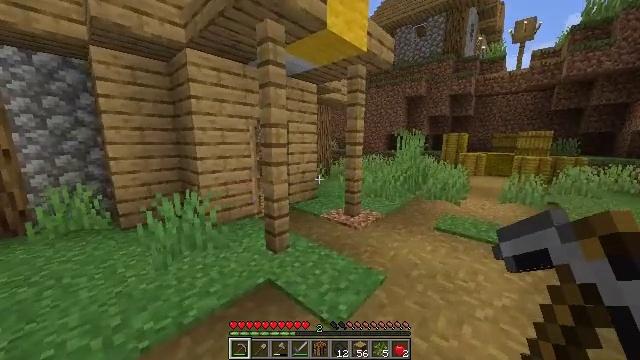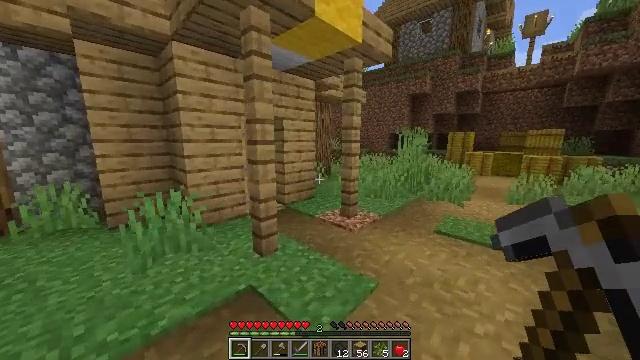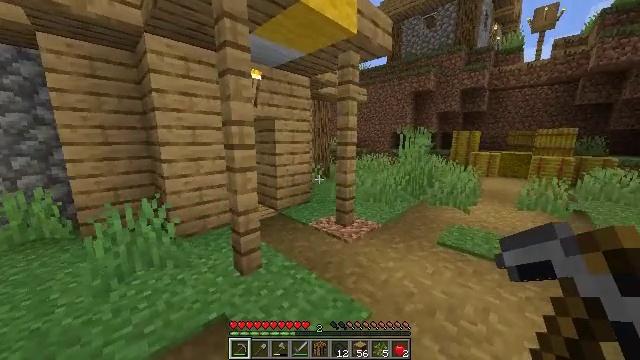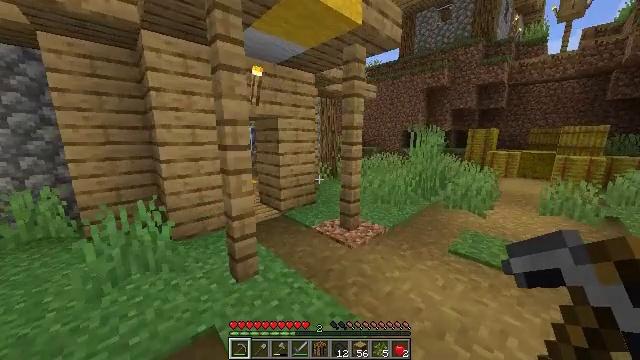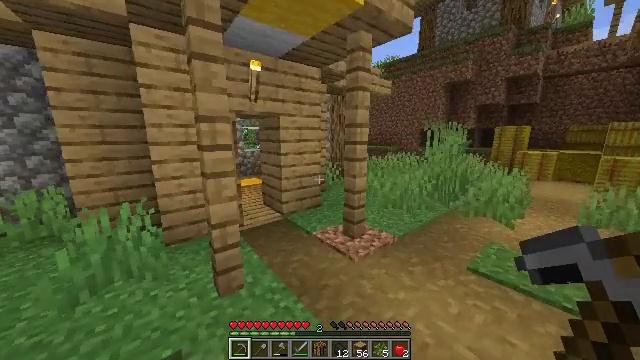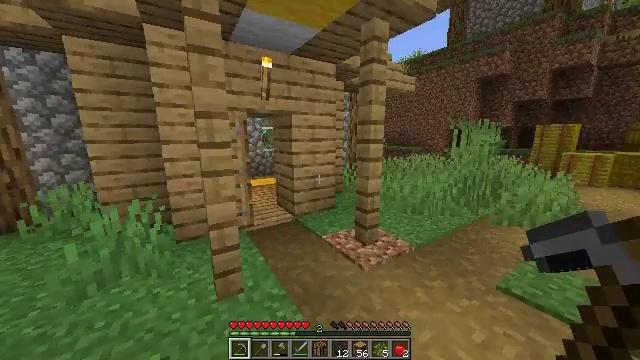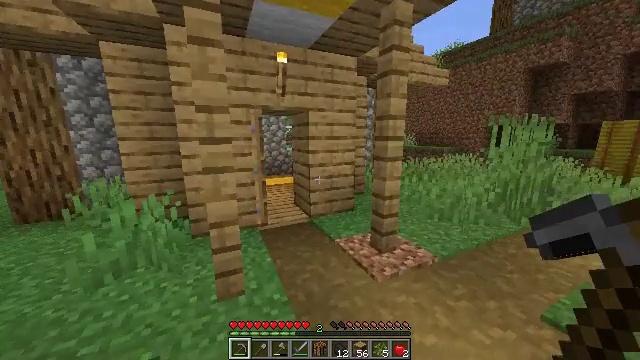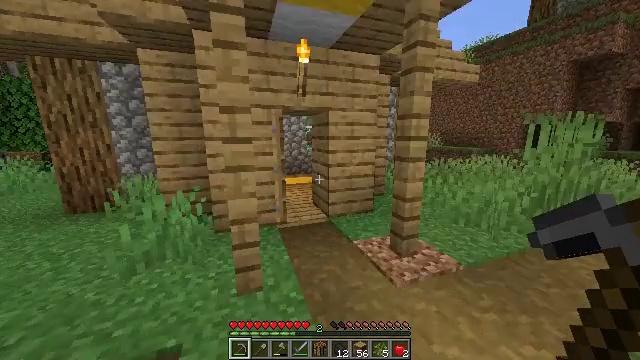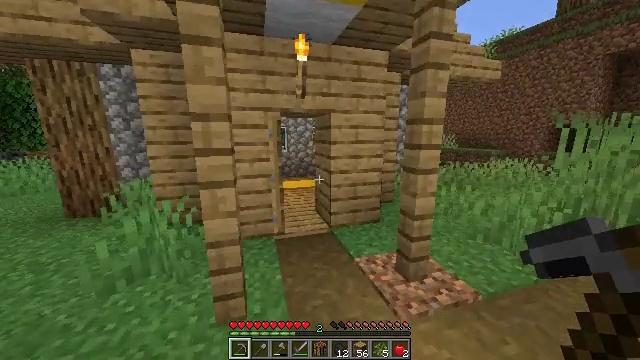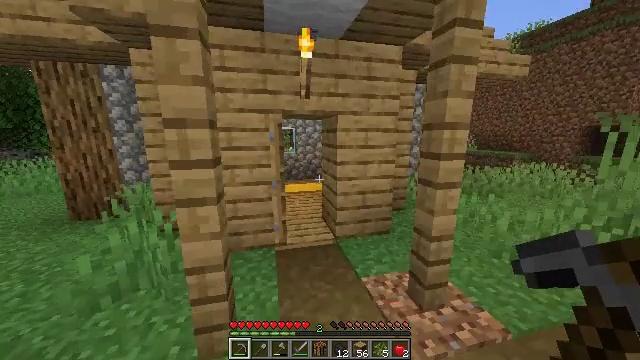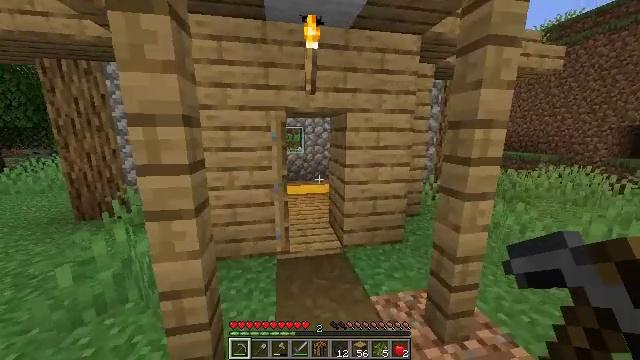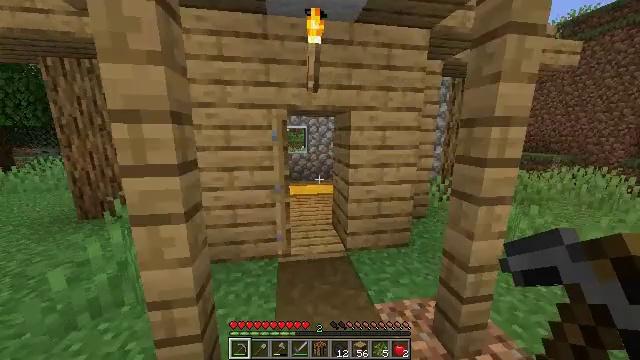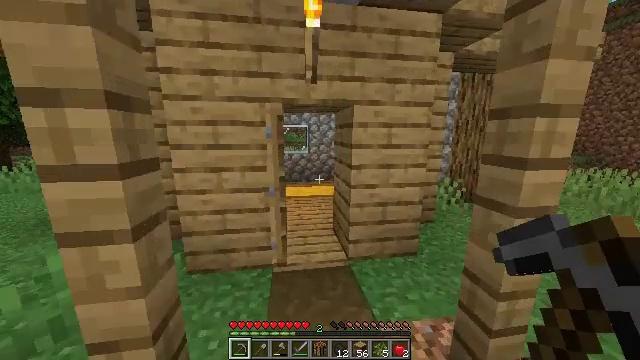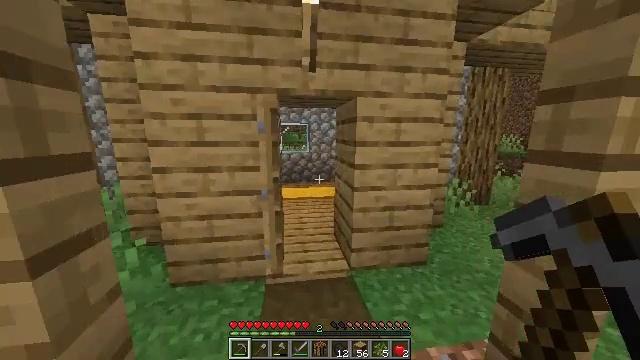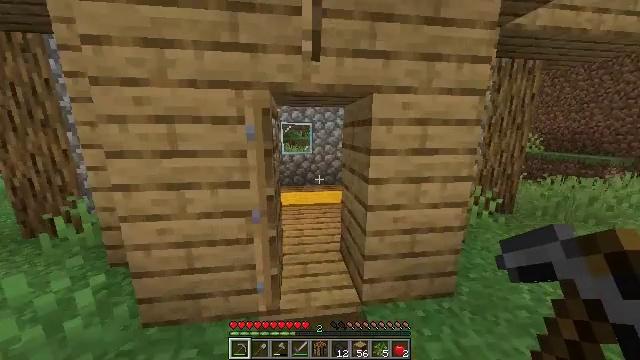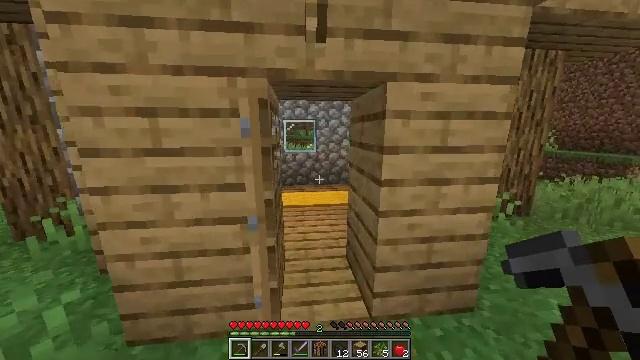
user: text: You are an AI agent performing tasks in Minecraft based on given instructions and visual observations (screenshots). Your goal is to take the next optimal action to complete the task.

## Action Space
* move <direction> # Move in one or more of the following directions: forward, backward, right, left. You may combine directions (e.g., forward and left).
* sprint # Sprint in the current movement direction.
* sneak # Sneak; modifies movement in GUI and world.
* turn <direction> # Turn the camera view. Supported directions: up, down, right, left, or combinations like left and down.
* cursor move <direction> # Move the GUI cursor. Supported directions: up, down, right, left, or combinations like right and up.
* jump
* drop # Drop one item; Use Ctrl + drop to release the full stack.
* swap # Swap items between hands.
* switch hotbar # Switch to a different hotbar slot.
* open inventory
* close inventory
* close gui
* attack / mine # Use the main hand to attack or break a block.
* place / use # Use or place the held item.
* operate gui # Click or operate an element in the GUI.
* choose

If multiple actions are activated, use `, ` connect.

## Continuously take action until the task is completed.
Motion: motion action
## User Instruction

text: Break the hay block to collect it.
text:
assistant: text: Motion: move forward, sprint, turn left
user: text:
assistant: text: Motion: move forward and move right, sprint
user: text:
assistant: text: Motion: move forward and move right, sprint, turn left
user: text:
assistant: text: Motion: move forward and move right, sprint, turn left
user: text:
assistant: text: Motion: move forward and move right, sprint, turn left
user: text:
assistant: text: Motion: move forward and move right, sprint, turn left
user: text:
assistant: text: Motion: move forward, sprint, turn left
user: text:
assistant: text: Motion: move forward, sprint, turn left
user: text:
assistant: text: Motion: move forward, sprint, turn left
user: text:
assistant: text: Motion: move forward, sprint, turn left
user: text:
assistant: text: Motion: move forward, sprint, turn left
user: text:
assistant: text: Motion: move forward, sprint
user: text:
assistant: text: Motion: move forward, sprint
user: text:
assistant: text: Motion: move forward, sprint, turn left
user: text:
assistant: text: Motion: move forward
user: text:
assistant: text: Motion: move forward
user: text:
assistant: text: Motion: move forward
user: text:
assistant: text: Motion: move forward
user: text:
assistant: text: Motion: move forward, turn down
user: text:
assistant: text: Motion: move forward, turn down
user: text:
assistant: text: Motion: move forward, turn down
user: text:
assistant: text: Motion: move forward, turn down
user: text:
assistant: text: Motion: move forward, turn down
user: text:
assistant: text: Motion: move forward
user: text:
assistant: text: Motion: move forward
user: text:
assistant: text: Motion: move forward, turn left and down
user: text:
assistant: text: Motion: move forward and move right, turn left and down
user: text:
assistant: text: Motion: move forward and move right, turn left and down
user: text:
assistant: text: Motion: move forward and move right, turn left and down
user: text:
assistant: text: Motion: move forward, turn left and down